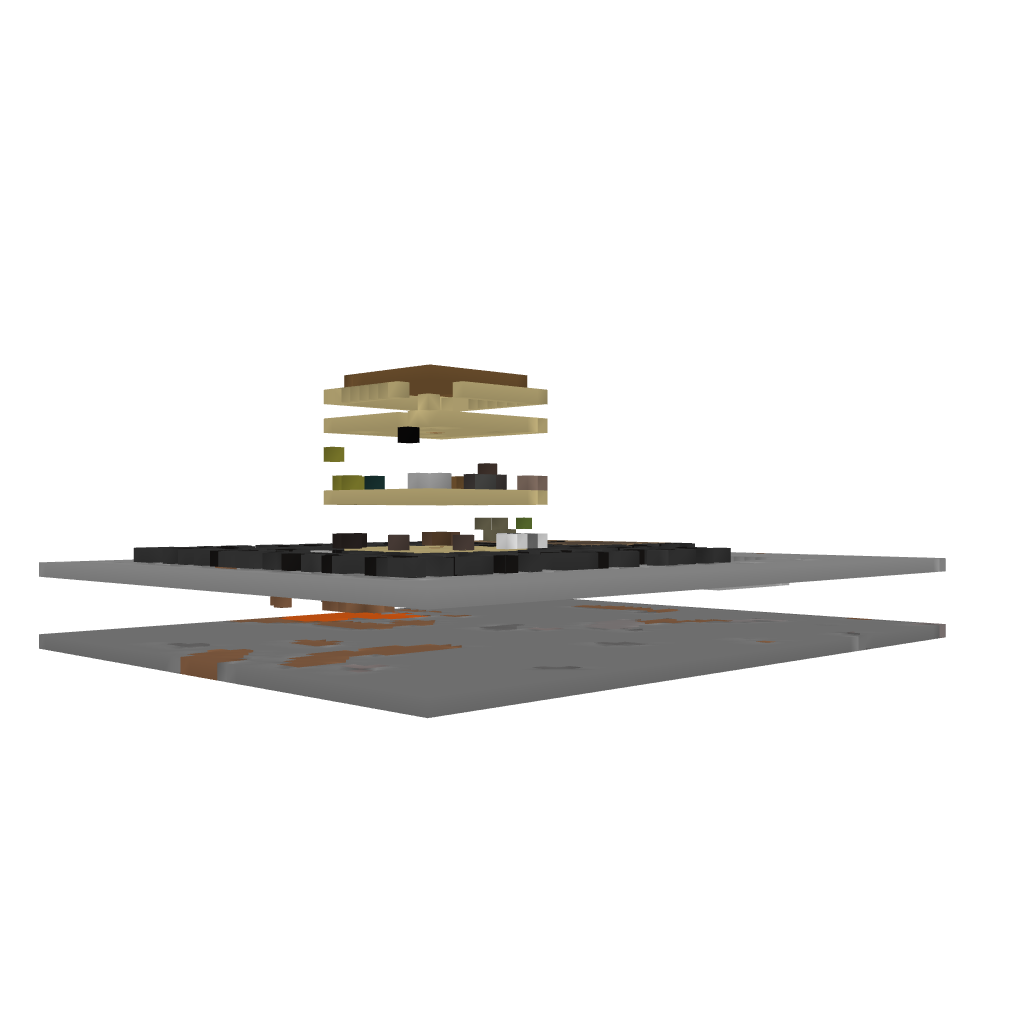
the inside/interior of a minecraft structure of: Small House